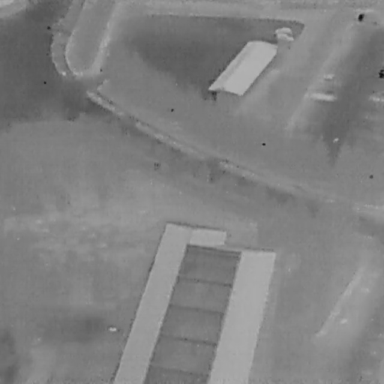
There are two Cars in the infrared image.